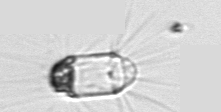
Label: Corethron_hystrix